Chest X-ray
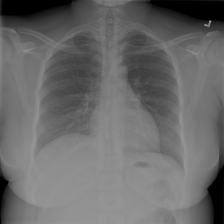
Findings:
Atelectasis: negative
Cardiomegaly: negative
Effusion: negative
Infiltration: negative
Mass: negative
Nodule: negative
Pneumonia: negative
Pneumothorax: negative
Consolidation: negative
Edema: negative
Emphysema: negative
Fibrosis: negative
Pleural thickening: negative
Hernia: negative